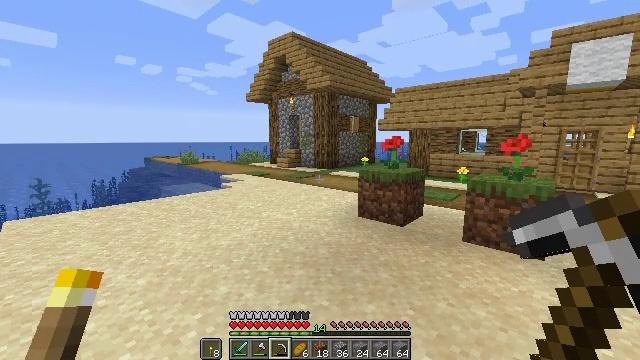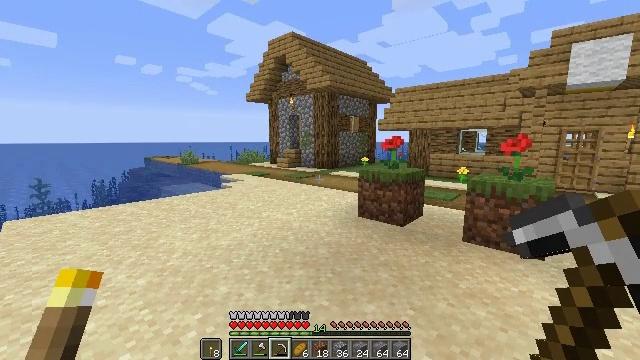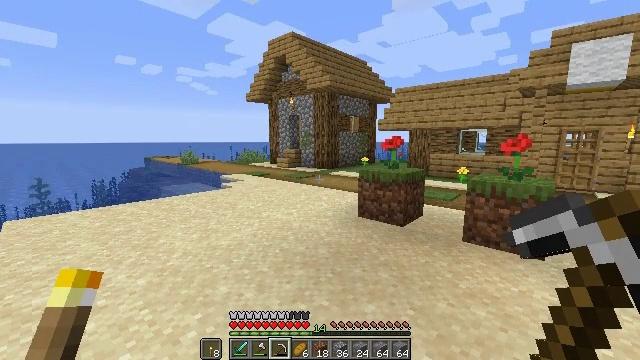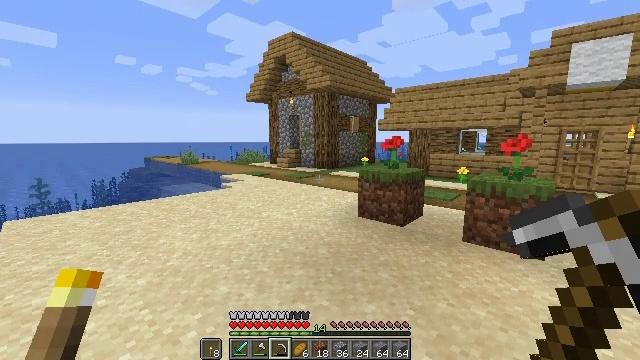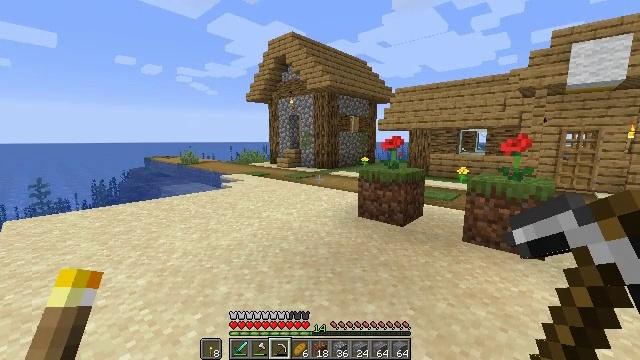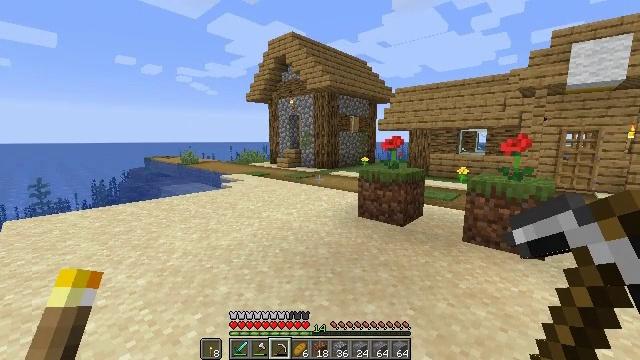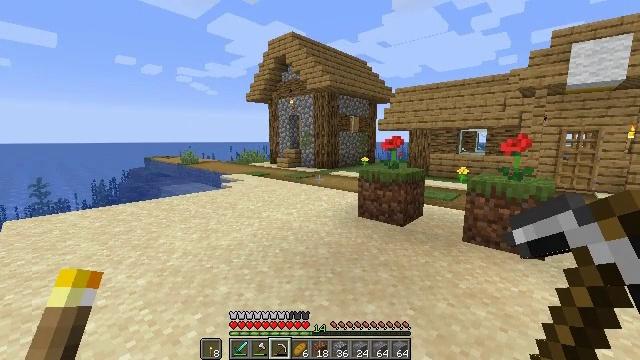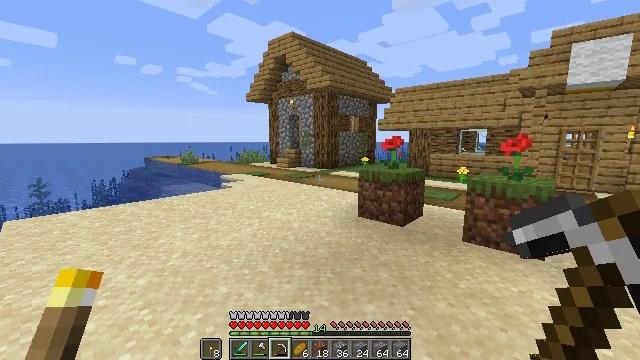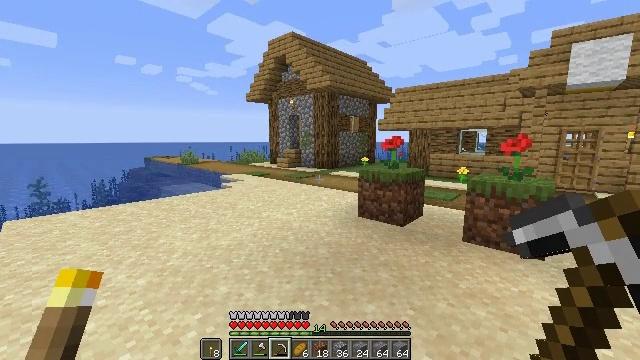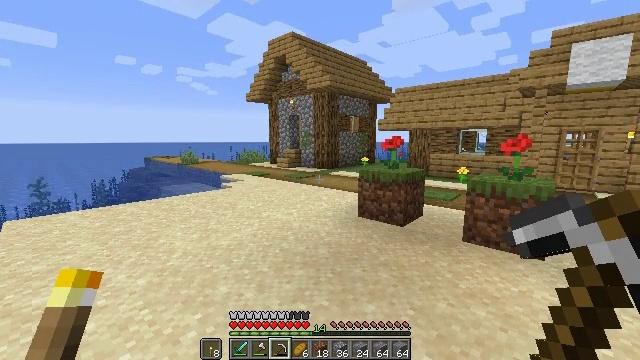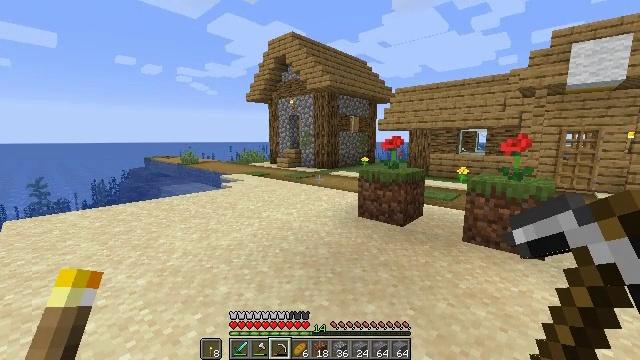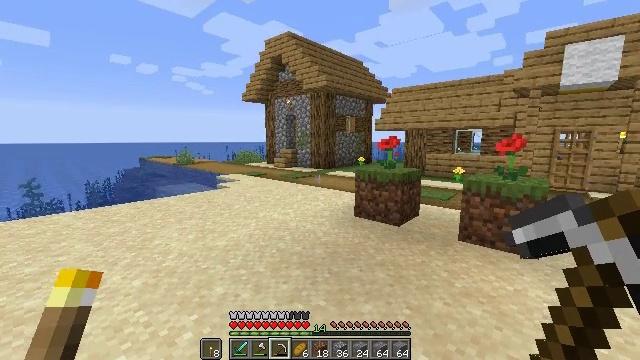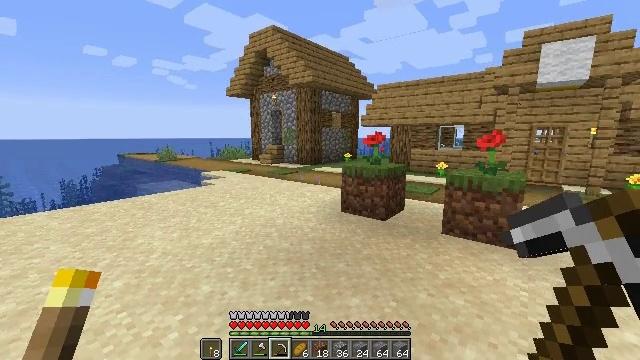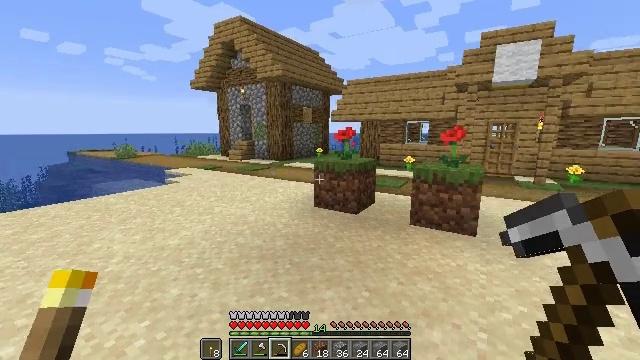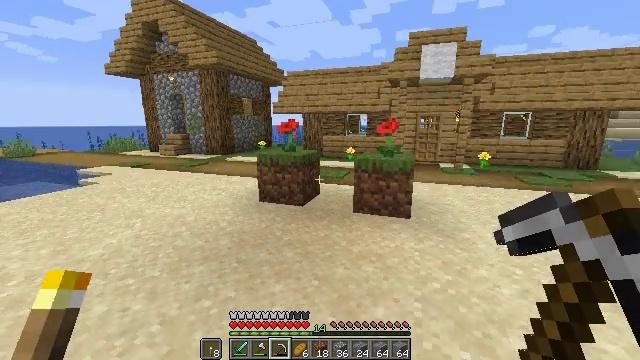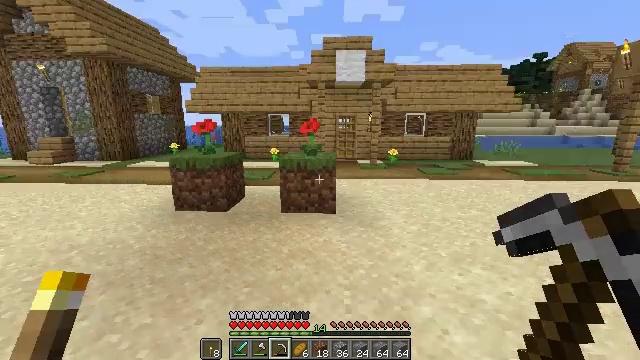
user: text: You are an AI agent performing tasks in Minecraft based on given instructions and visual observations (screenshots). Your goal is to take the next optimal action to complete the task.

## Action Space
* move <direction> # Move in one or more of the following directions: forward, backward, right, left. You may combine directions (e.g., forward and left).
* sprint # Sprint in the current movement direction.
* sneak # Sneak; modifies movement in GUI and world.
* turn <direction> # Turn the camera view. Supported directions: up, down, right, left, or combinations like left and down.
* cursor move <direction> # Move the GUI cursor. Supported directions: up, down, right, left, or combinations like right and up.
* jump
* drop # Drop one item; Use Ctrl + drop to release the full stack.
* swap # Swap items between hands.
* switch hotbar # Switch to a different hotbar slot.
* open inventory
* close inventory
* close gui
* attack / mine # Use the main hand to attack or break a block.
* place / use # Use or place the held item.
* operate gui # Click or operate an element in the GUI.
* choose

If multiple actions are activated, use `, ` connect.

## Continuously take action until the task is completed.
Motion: motion action
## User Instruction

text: Gather some oak stairs for reuse.
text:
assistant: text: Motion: no_op
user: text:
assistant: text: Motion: no_op
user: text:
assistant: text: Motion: no_op
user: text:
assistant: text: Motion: no_op
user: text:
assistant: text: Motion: no_op
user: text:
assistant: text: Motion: no_op
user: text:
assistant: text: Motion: no_op
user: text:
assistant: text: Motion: no_op
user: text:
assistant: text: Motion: no_op
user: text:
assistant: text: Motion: no_op
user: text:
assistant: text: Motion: no_op
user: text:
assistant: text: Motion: turn right
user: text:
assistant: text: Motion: turn right and down
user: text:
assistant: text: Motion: turn right and down
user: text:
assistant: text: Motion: turn right
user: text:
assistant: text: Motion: move forward, turn right
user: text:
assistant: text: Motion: move forward, turn right
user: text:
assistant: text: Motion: move forward, turn right
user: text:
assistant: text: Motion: move forward, turn right
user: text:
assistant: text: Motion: move forward, turn right
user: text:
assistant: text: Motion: move forward
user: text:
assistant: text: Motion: move forward
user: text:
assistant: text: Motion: move forward, sprint
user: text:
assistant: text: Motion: move forward, sprint
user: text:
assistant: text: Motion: move forward, sprint
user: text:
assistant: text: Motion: move forward
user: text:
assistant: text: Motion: move forward, sprint
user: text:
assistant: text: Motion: move forward, sprint
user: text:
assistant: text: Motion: move forward, sprint
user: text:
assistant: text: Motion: move forward, sprint